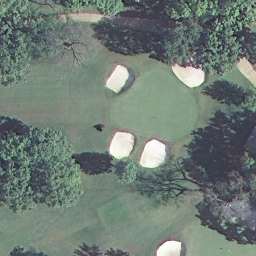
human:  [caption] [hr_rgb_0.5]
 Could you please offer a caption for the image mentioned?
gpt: There are turfs and some bunkers and trees in the golf course .

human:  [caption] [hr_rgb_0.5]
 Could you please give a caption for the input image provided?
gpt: This is a part of a golf course with turfs and some bunkers and trees .

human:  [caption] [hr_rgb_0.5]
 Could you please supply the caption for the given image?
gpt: A part of a golf course with turfs and some bunkers and trees .

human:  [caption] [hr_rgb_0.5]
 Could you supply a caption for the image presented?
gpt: A part of a golf course with with turfs and some bunkers and trees .

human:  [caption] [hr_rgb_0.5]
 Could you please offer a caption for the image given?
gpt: Green turfs and some bunkers and trees in the golf course .